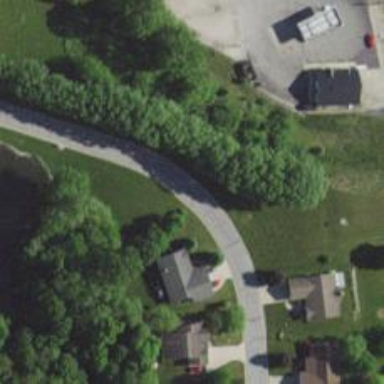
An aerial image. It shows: Residential road.